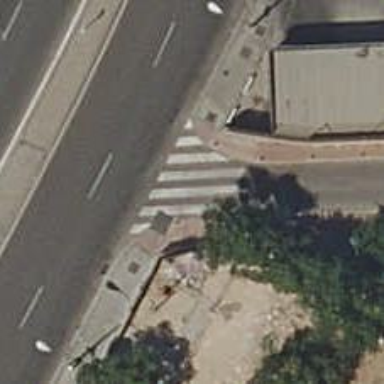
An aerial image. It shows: Marked crossing on the road.